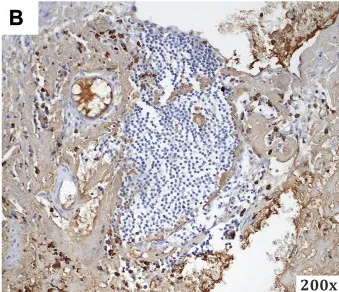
A summary of the special staining techniques used during the histopathological evaluation. CD138 (from the same specimen area as the previous one).
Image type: pathology (immunostaining)